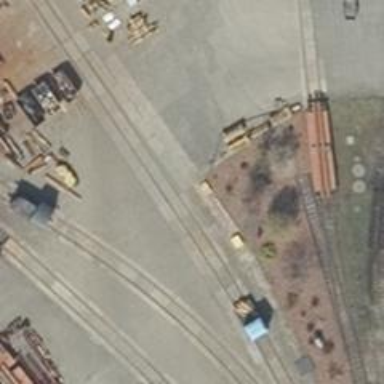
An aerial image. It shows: Railway yard.